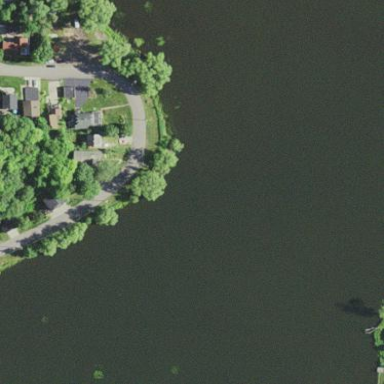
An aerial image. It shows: Beautiful lake surrounded by nature.